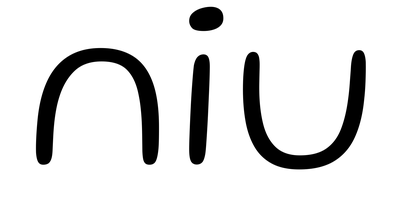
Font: Gluten_ExtraLight